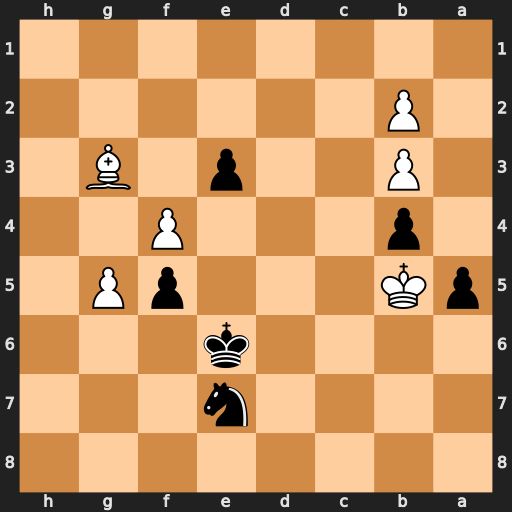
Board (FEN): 8/4n3/4k3/pK3pP1/1p3P2/1P2p1B1/1P6/8
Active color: b
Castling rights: -
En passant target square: -
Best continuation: Kd5 Kxa5 Ke4 Kxb4 Kf3